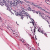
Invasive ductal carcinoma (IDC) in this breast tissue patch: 0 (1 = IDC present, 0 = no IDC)